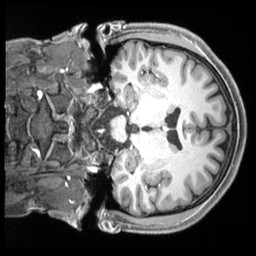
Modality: T1w
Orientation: coronal
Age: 24
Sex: male
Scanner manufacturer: siemens
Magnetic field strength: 3 T
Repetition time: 2.4 s
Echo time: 0.00226 s